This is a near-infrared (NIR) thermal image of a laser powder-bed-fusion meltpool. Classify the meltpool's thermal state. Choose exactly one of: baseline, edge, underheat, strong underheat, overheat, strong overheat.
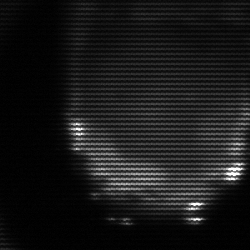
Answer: edge